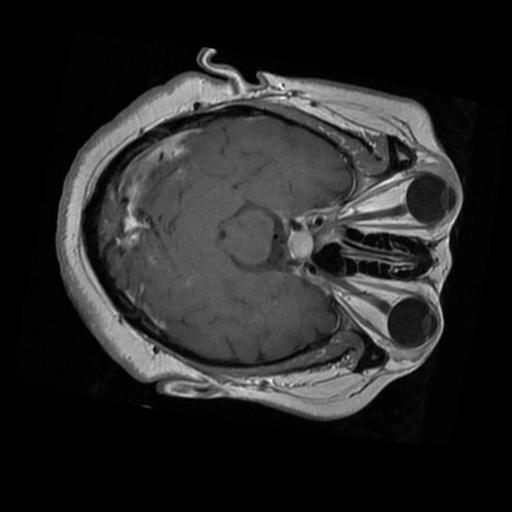
Label: brain_tumor